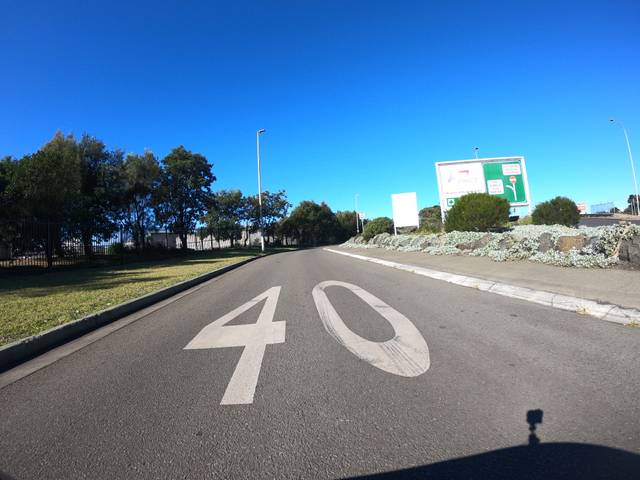
Region: Australia
Coordinates: -34.442, 150.897